Field crop: maize
Growth stage: 2
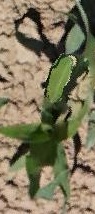
Species: maize